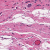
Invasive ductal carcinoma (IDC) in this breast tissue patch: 0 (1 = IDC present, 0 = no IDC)